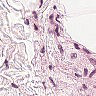
Metastatic tissue present: no